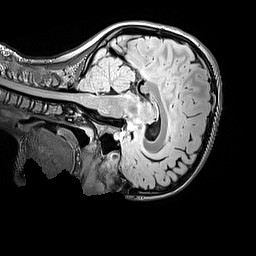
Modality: FLAIR
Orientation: sagittal
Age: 11
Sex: female
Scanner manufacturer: siemens
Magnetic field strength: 3 T
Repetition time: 5 s
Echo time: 0.388 s